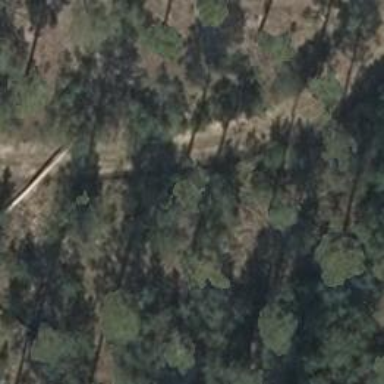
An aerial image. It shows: Sandy track with grade 4 tracktype.